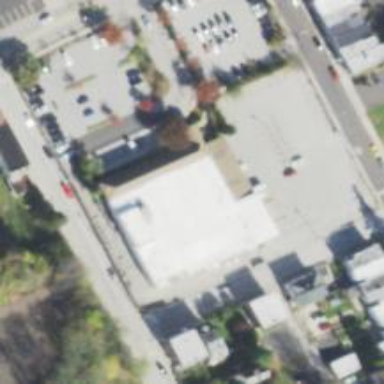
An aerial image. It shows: Post office.